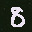
Label: 8